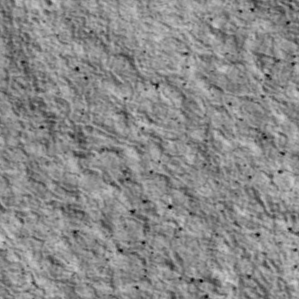
Label: non_frost